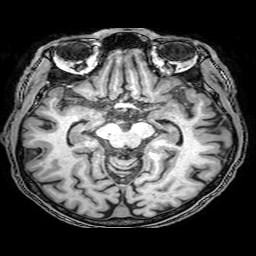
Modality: T1w
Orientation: coronal
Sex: male
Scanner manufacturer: philips
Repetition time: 0.008142 s
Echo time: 0.00372 s